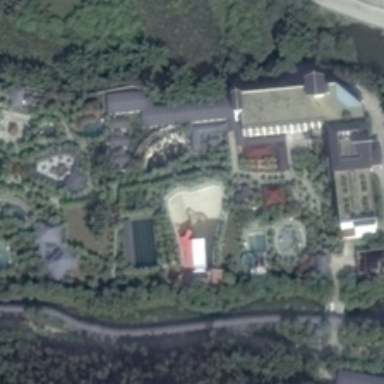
Blue, red and orange buildings are on the side of the road .